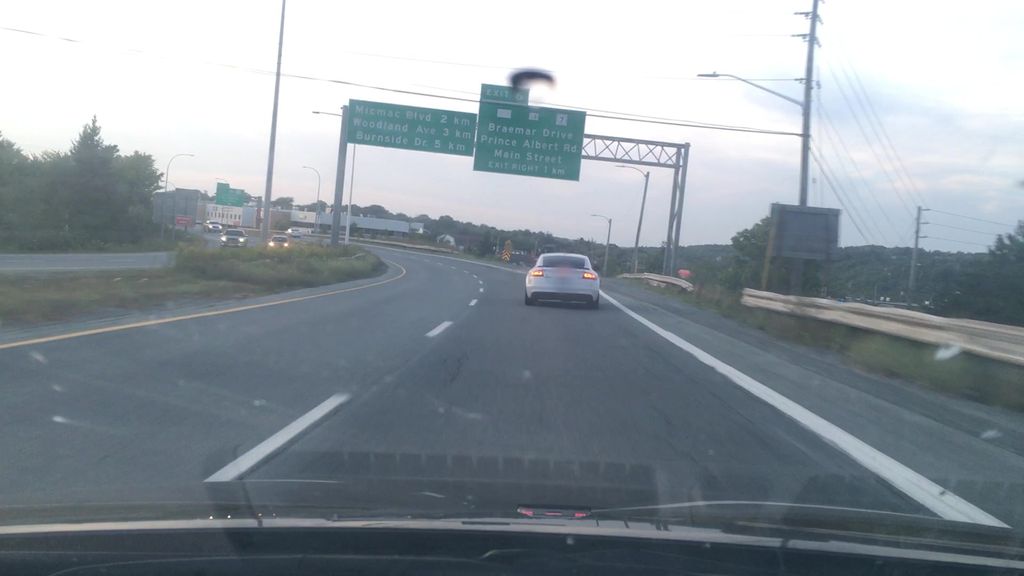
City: halifax